九年级 · 解析几何
已知抛物线 $y=a x^{2}+b x+c$ 满足条件: (1) 在 $x>-2$ 时, $y$ 随 $x$ 的增大而增大, 在 $x<-2$时, $y$ 随 $x$ 的增大而减小; (2) 与 $x$ 轴有两个交点, 且两个交点间的距离小于 2 .以下四个结论: (1) $a<0$; (2) $c>0$; (3) $a-b+c>0$; (4) $\frac{c}{4}<a<\frac{c}{3}$, 说法正确的个数有 ( ) 个

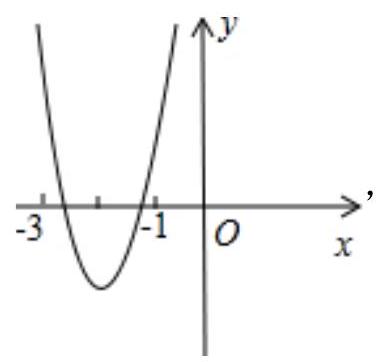
A. 4
B. 3
C. 2
D. 1

答案: B
解析: 由在 $x>-2$ 时, $y$ 随 $x$ 的增大而增大, 在 $x<-2$ 时, $y$ 随 $x$ 的增大而减小, 可得 $\mathrm{a}>0$,对称轴为 $\mathrm{x}=-2$; 由与 $x$ 轴有两个交点, 且两个交点间的距离小于 2 , 可得抛物线的图象与 $\mathrm{x}$轴的两个交点的横坐标位于-3 与-1 之间, 据条件得图象:

观察图象可知, $c>0, a-b+c>0$ (当 $x=-1$ 时, $y=a-b+c>0$ ); 当 $x=-3$ 时, $y=9 a-3 b+c>0$, 由对称轴 $\mathrm{x}=-\frac{b}{2 a}=-2$ 可得 $4 \mathrm{a}=\mathrm{b}$, 所以 $9 \mathrm{a}-12 \mathrm{a}+\mathrm{c}>0$, 即 $a \prec \frac{c}{3}$; 又因抛物线与 $\mathrm{x}$ 轴有两个交点,可知 $b^{2}-4 a c \succ 0$, 所以 $16 a^{2}-4 a c \succ 0$, 即可得 $a \succ \frac{c}{4}$, 所以 $\frac{c}{4}<a<\frac{c}{3}$, 综上, 正确的结论有 (2)(3)(4), 故选 B.

点睛: 本题考查了二次函数各系数与函数图象的关系，解题的关键是注意数形结合思想的应用.